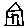
Label: house